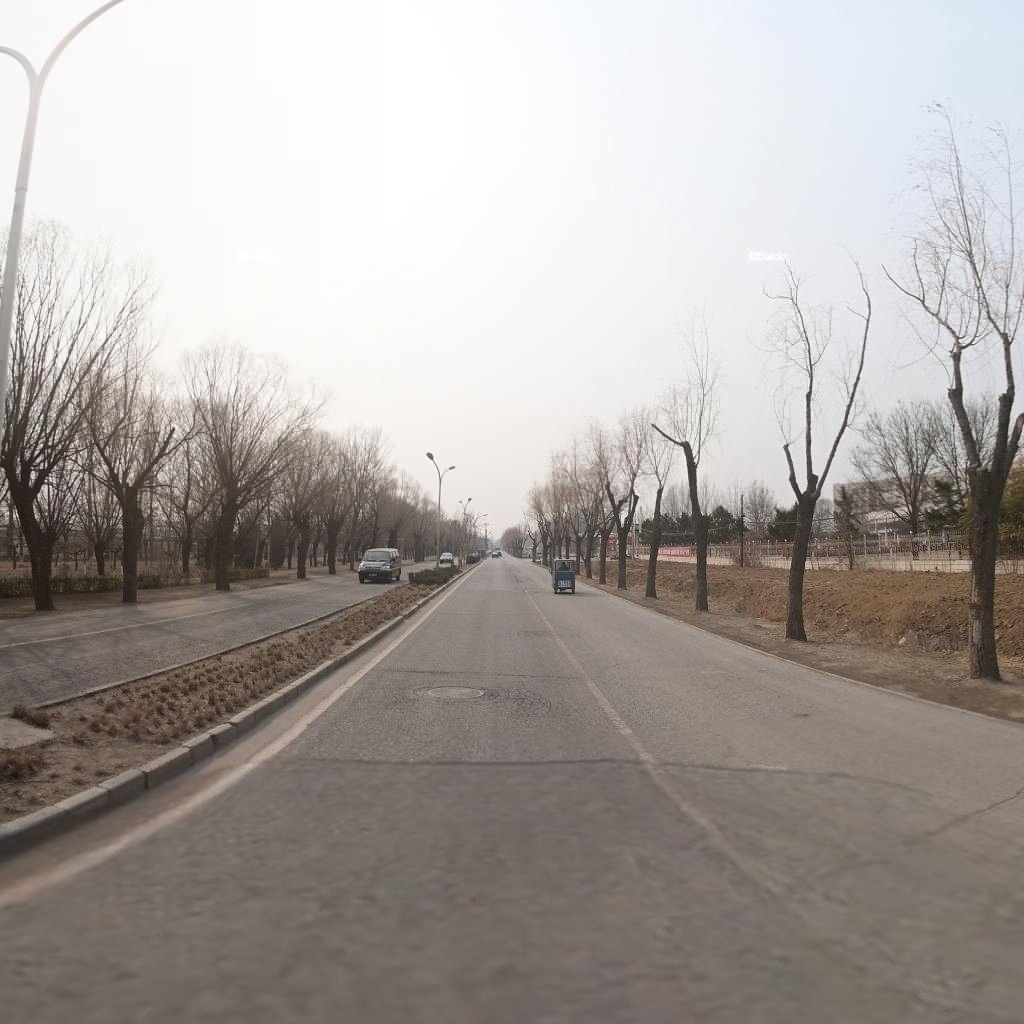
Region: Haidian
Road damage annotations: manhole cover, alligator crack, alligator crack, transverse crack